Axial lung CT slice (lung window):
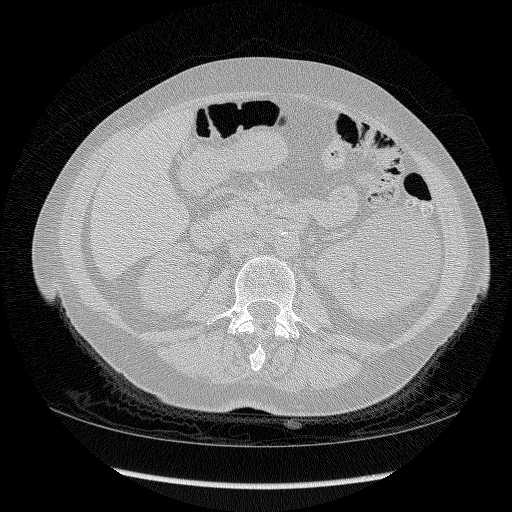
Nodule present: no